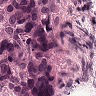
Metastatic tissue present: yes